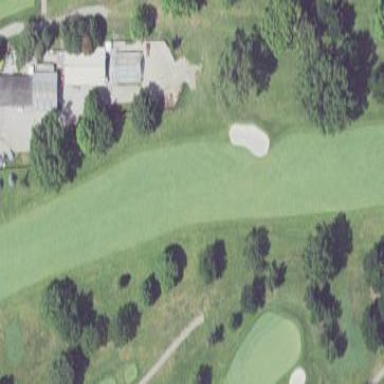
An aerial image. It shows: Golf fairway surrounded by grass.